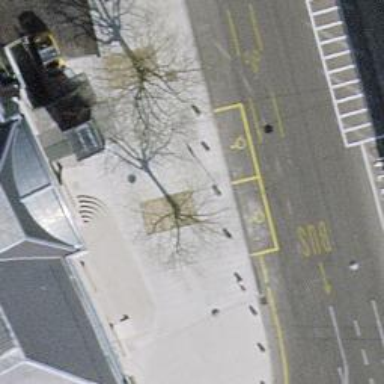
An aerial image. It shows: Designated parking space for disabled individuals.